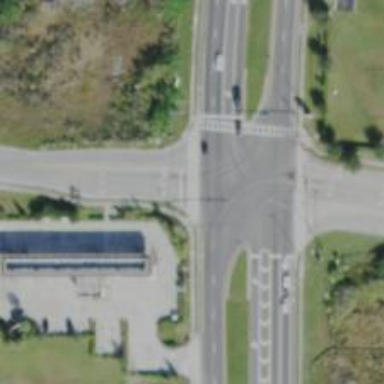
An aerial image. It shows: Crossing road.